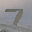
Label: 7